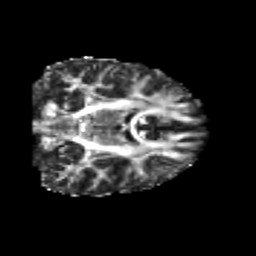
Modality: FA
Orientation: coronal
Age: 24
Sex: male
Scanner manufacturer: siemens
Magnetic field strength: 3 T
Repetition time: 3.5 s
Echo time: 0.113 s